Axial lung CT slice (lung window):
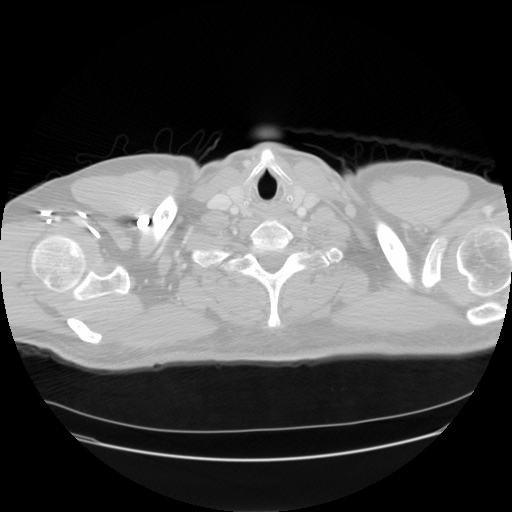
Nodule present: no